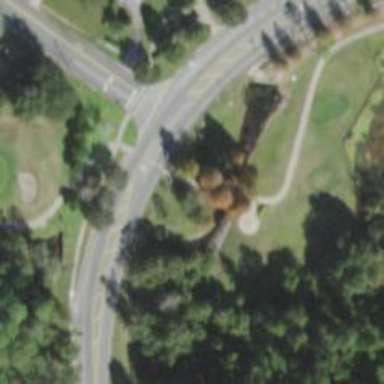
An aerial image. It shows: Path for golf carts.